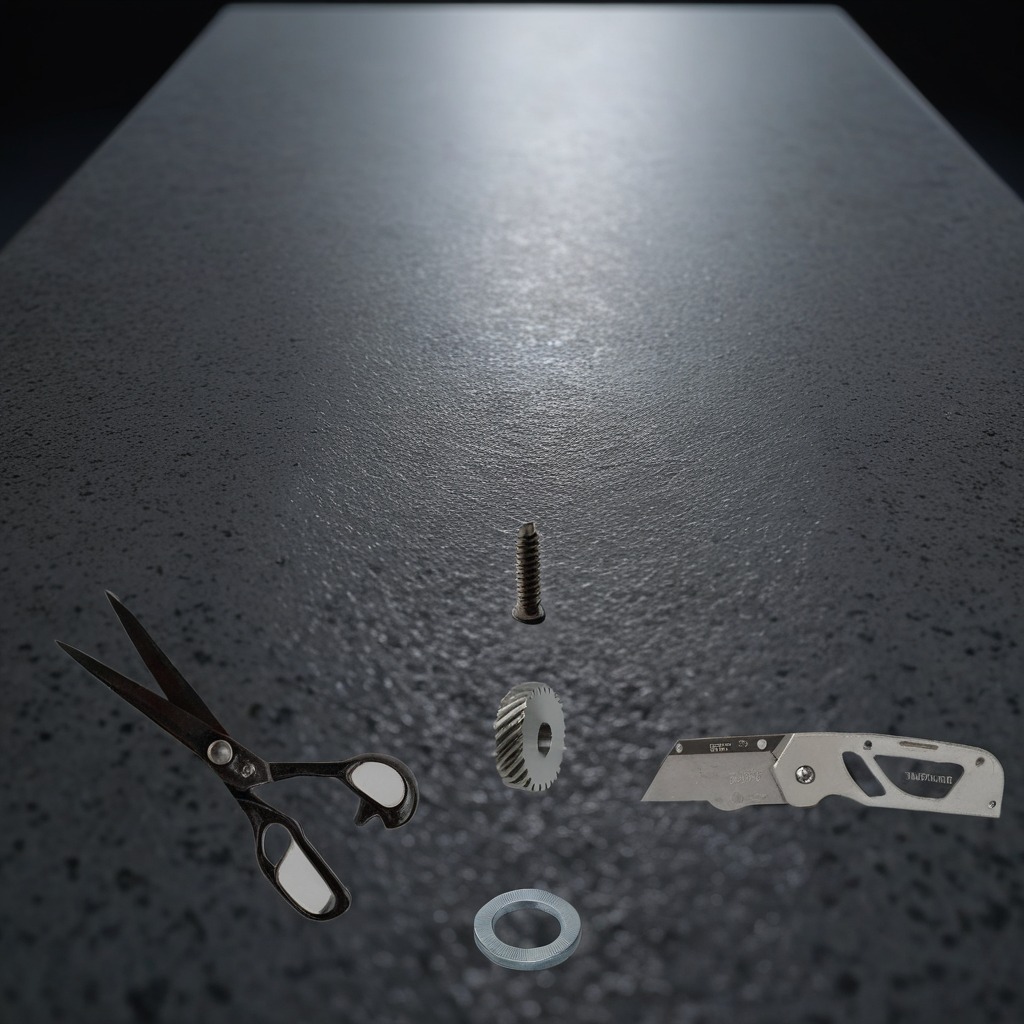
A steel gear with teeth, a utility knife, a flat metal washer, a metal machine screw, and a pair of scissors are lying on the clean granite table inside a workshop at night.